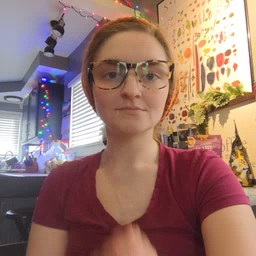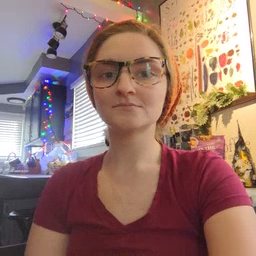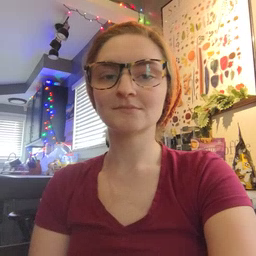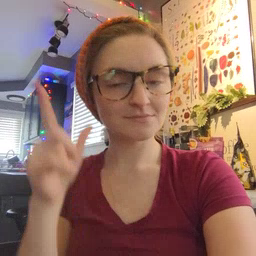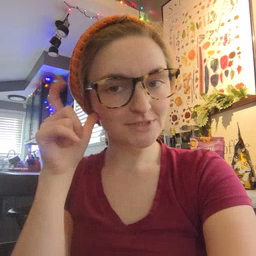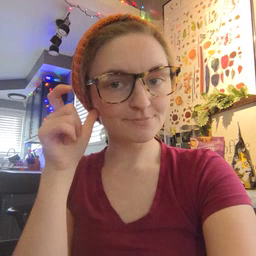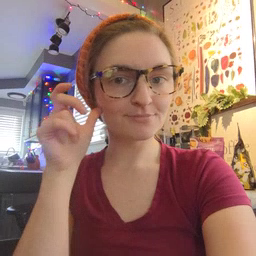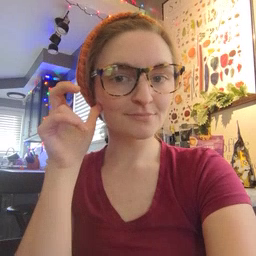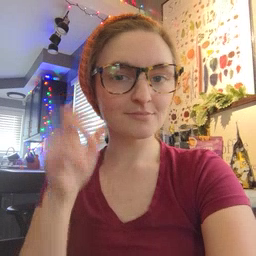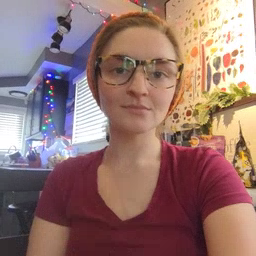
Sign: hear